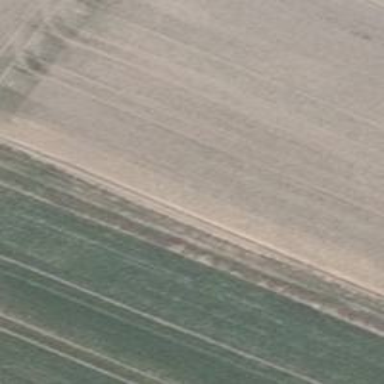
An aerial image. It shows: Track road with grass surface.